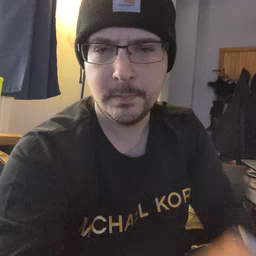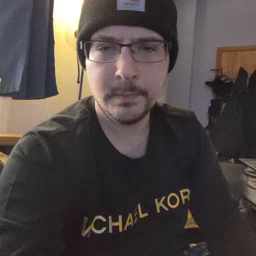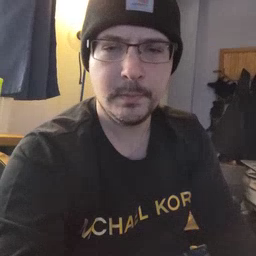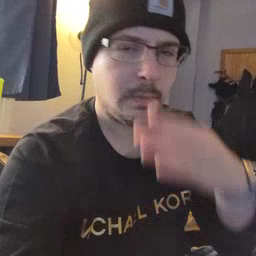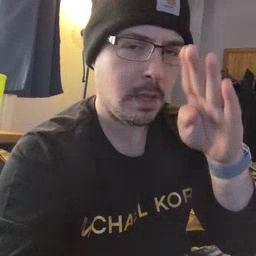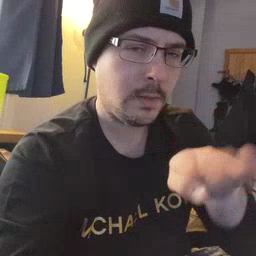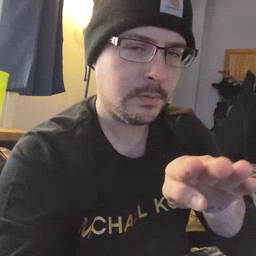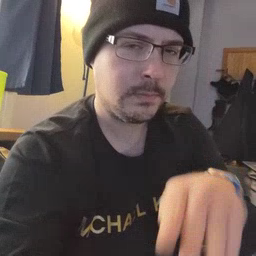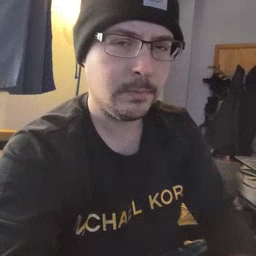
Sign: elephant